Interaction volume radius: 5 \u00c5
Interaction volume height: 15 \u00c5
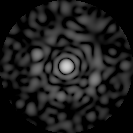
Disorder parameter: 0.8507